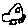
Label: car